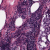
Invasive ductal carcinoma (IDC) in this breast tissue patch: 0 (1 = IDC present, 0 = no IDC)